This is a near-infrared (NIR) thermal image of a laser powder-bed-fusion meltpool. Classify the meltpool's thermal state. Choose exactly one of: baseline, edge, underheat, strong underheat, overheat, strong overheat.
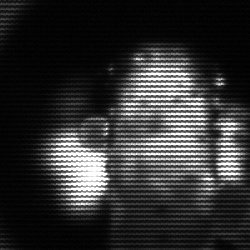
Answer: strong underheat